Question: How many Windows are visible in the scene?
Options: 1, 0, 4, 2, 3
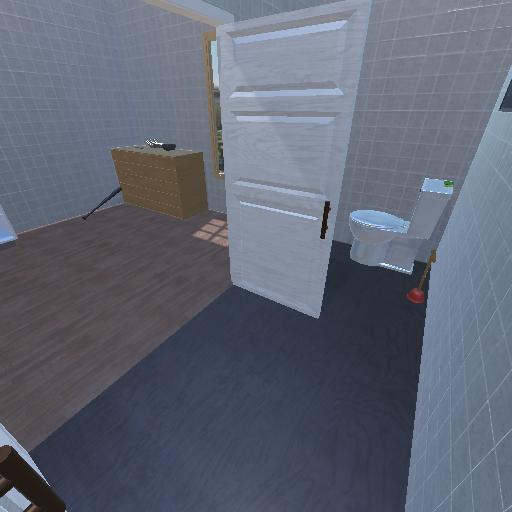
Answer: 1